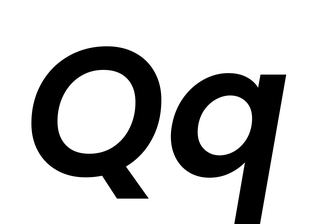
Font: Poppins-SemiBoldItalic